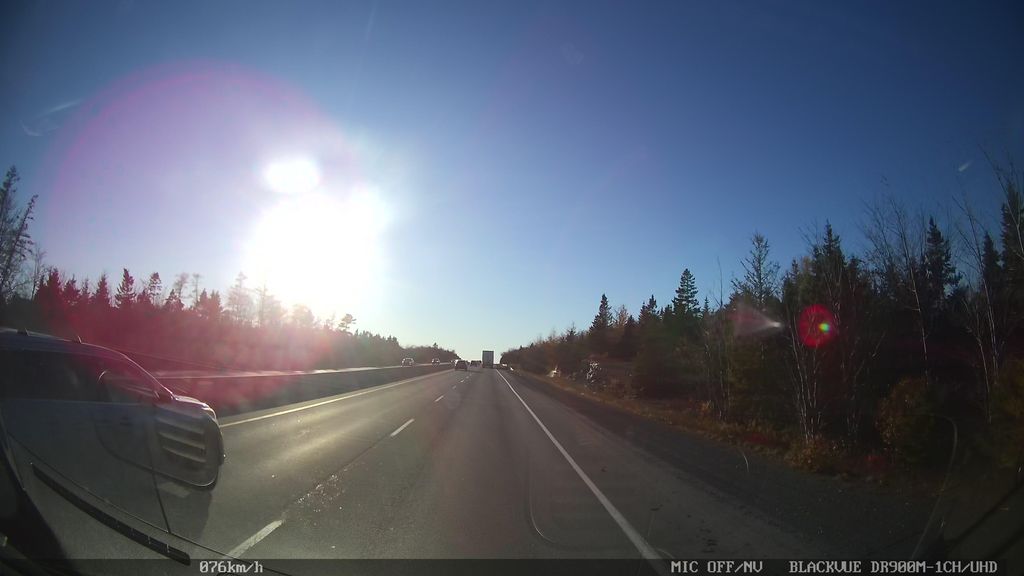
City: halifax